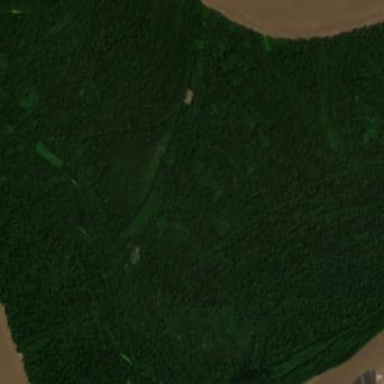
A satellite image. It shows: Beautiful woodland area.